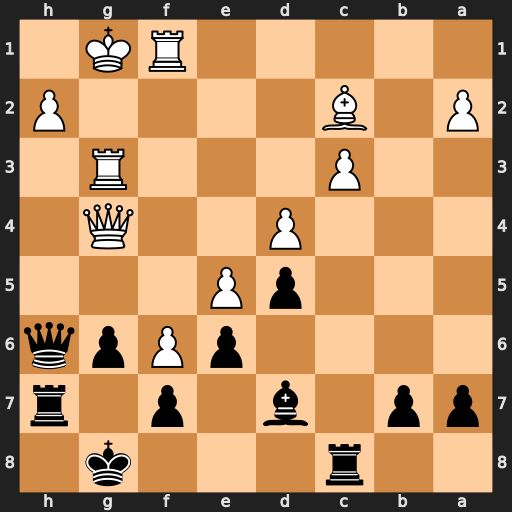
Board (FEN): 2r3k1/pp1b1p1r/4pPpq/3pP3/3P2Q1/2P3R1/P1B4P/5RK1
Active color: b
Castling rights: -
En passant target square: -
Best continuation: Qxh2#